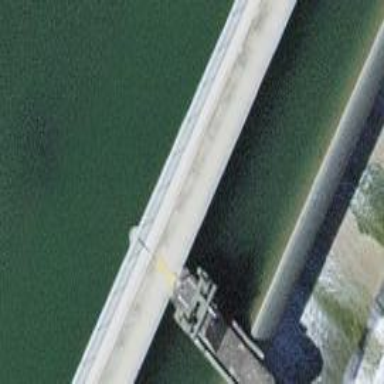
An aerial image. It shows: Pier made of concrete.